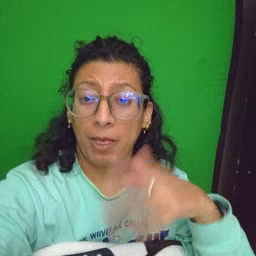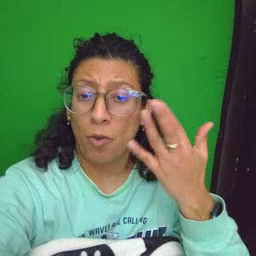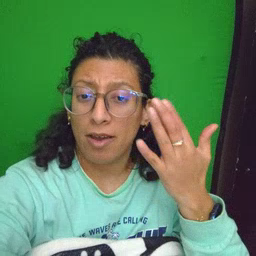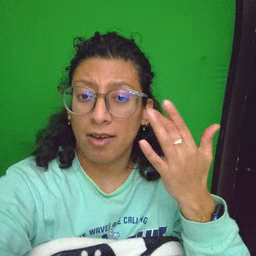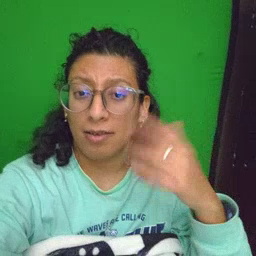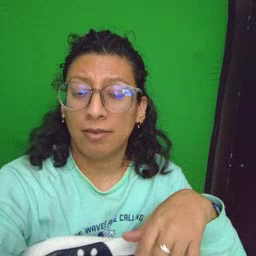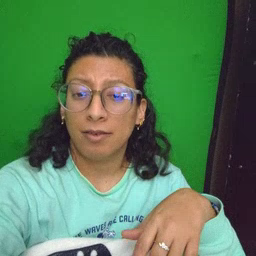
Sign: wait